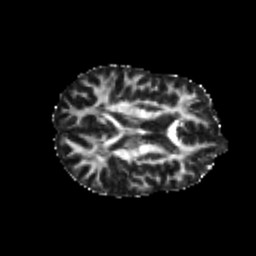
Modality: FA
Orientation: axial
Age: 22
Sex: female
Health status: healthy
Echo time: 0.074 s